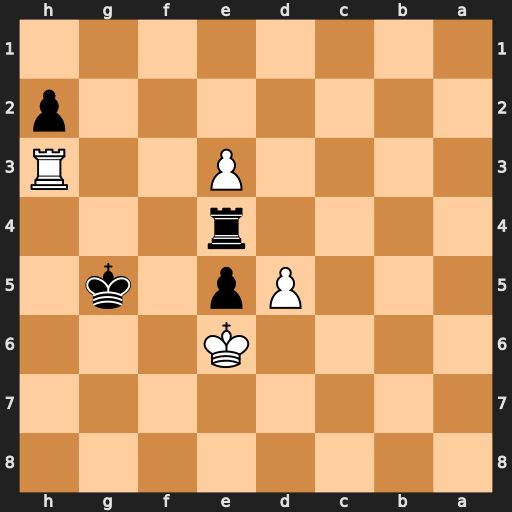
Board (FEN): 8/8/4K3/3Pp1k1/4r3/4P2R/7p/8
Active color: b
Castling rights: -
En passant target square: -
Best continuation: Rh4 Rxh2 Rxh2